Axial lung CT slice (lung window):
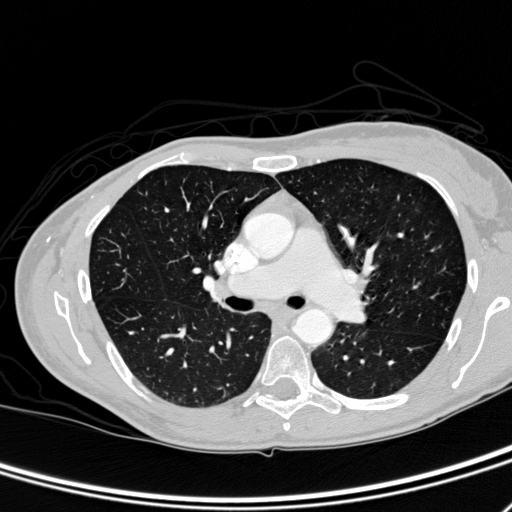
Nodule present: no